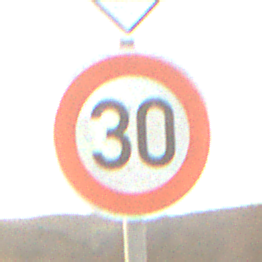
Verkehrszeichen: Geschwindigkeit30
Zusatzzeichen oben: Vorfahrtsstrasse
Umgebung: Outdoor, Nature
Tageszeit: SunriseSunset
Wetter: PartlyCloudy
Licht: Natural
Jahreszeit: NotSpecified
Kontrast: LowContrast